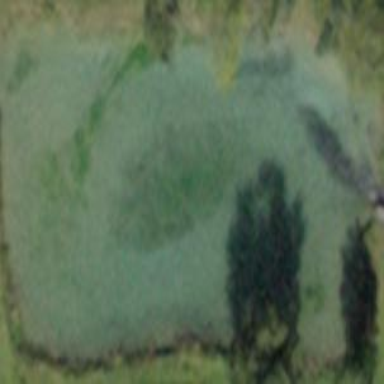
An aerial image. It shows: Water hazard on golf course. The hazard is natural water feature.